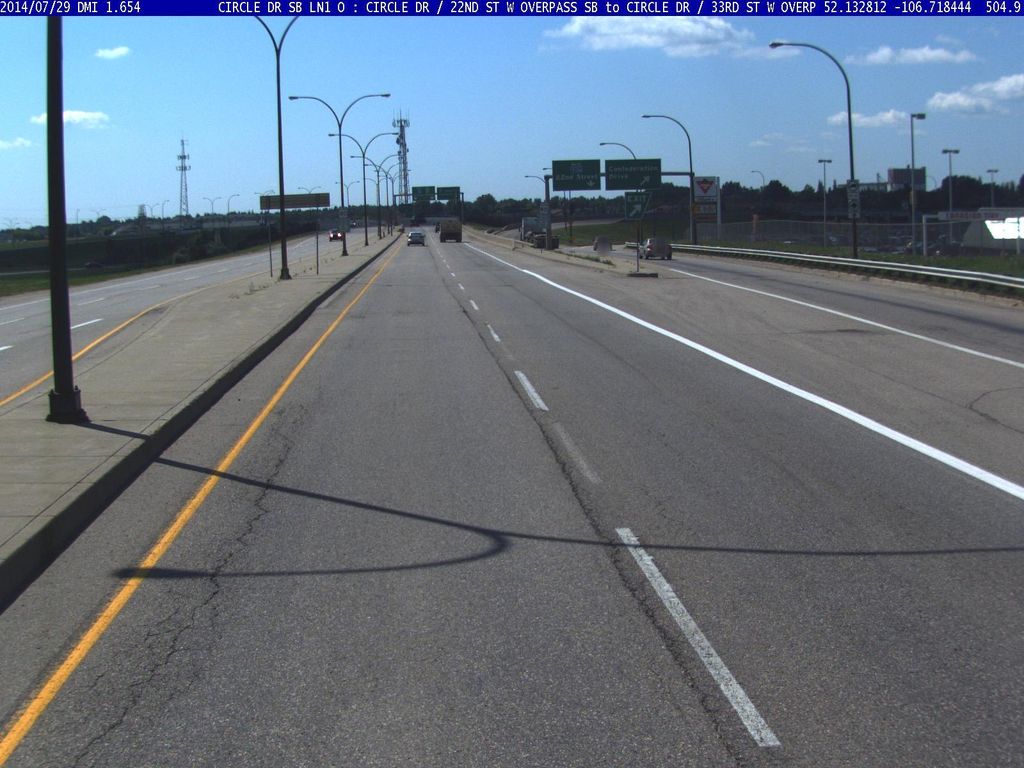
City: saskatoon